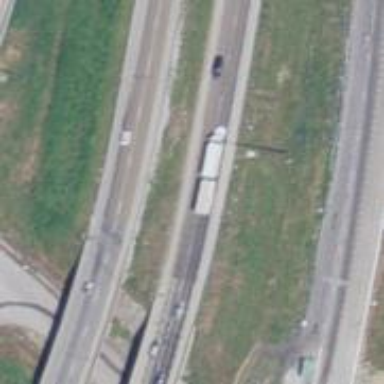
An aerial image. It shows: Asphalt motorway.